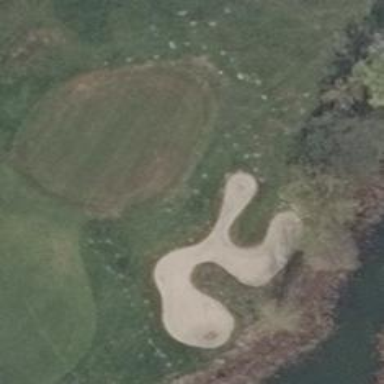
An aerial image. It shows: Golf bunker filled with sandy terrain.